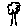
Label: tree